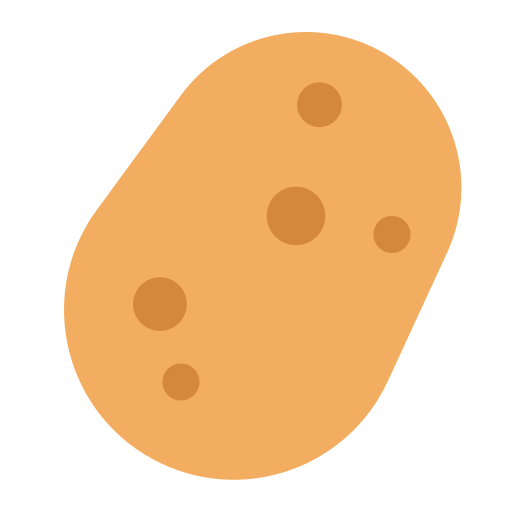
potato flat